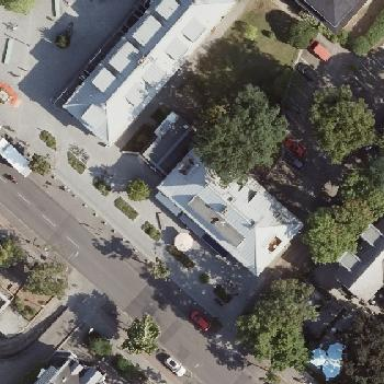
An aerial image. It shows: Retail building with unique quadruple saltbox roof shape.